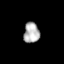
Tissue: skin
Cell type: Epithelial cells
Senescence score: 0.681
Nuclear area (px): 316
Mean DAPI intensity: 177.718